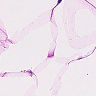
Metastatic tissue present: no